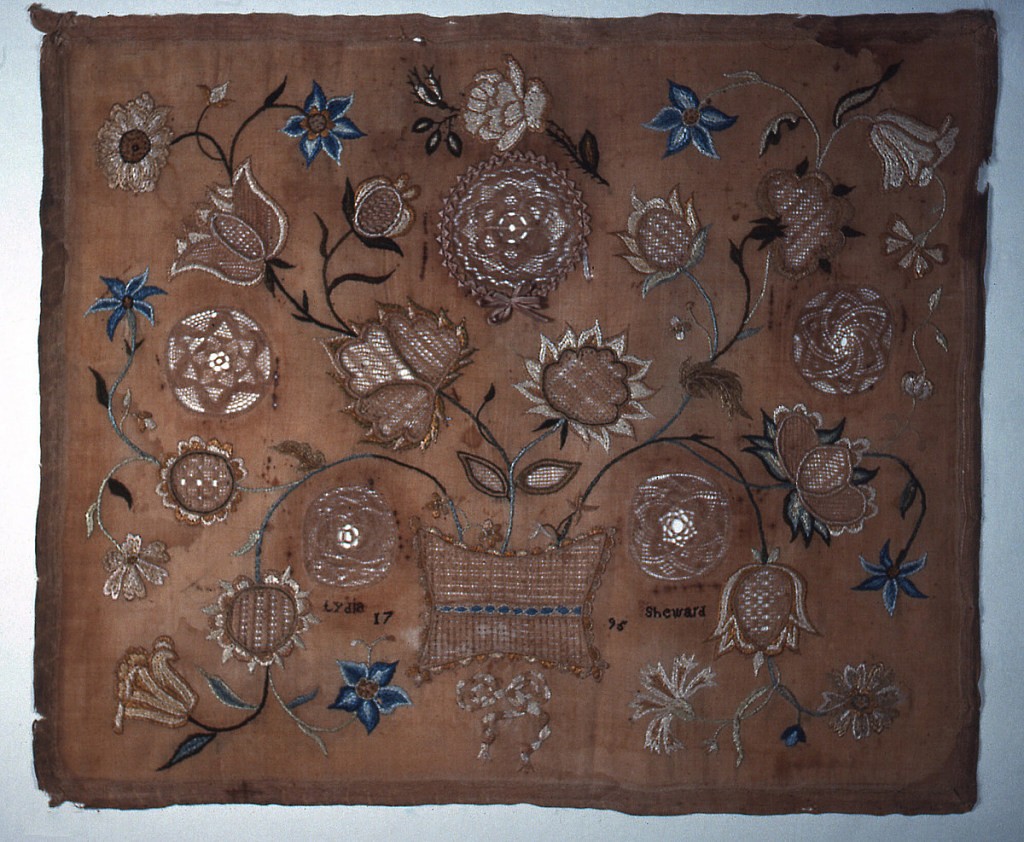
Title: Sampler
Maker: Lydia Sheward, American
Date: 1795
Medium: silk embroidery on linen foundation, linen edge tape, cotton needle lace Technique: embroidered in cross, half cross, satin, stem, chain, French knot and running stitches on plain weave foundation with deflected element work and cutwork with needle-made fillings with loop and twist and wrapping; appliqué of woven silk ribbon
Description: A basket of large flowers fills the entire field. Some flowers are embroidered in polychrome silks, while others feature cutwork with needle lace fillings. With the inscription Lydia Sheward 1795.